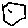
Label: hexagon